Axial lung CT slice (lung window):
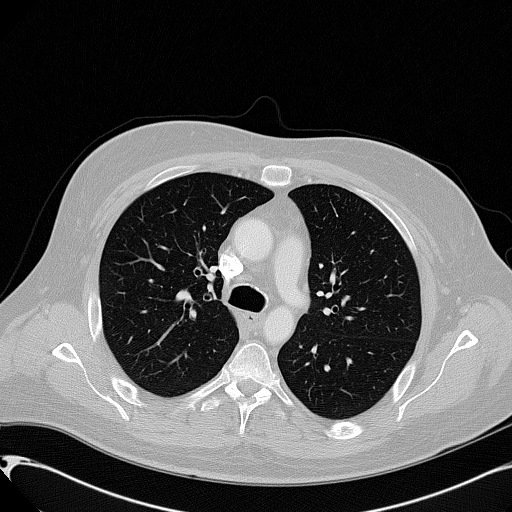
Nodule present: no